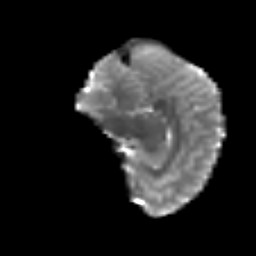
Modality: T2w
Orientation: sagittal
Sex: female
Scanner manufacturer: siemens
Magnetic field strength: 3 T
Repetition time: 5 s
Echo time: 0.071 s